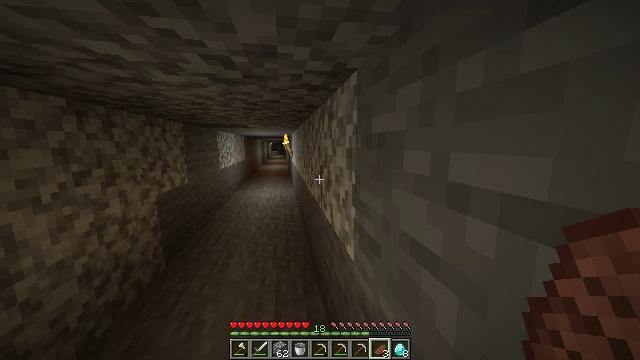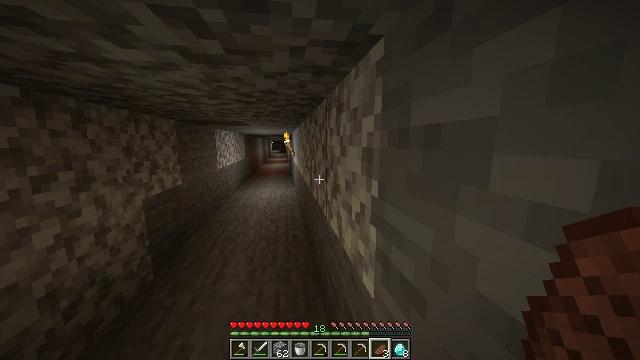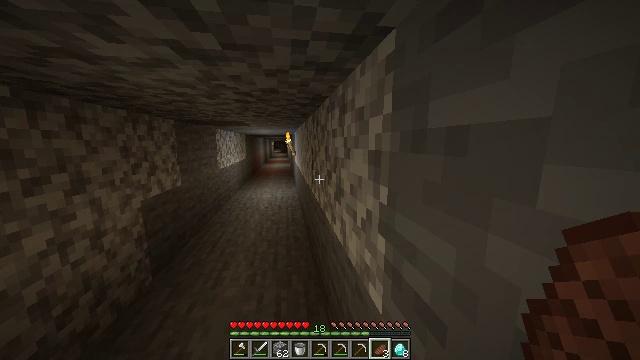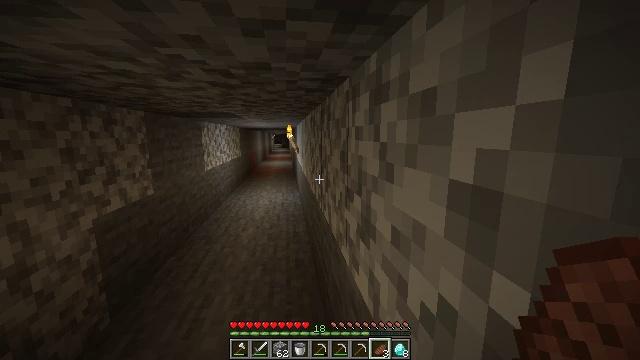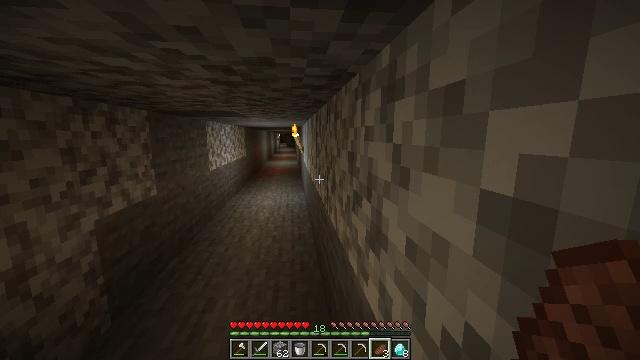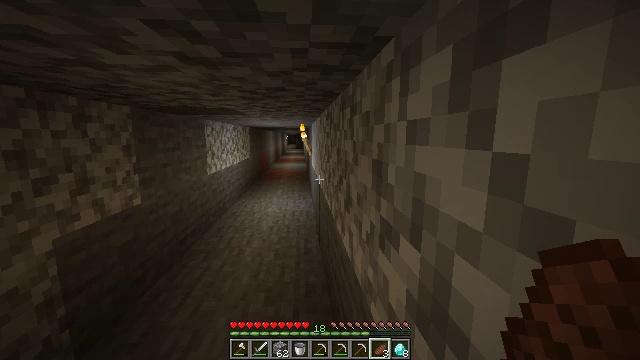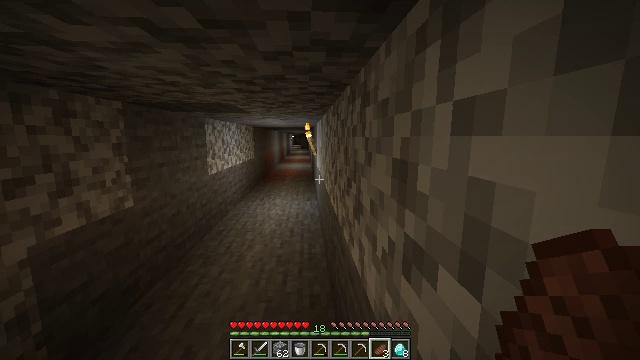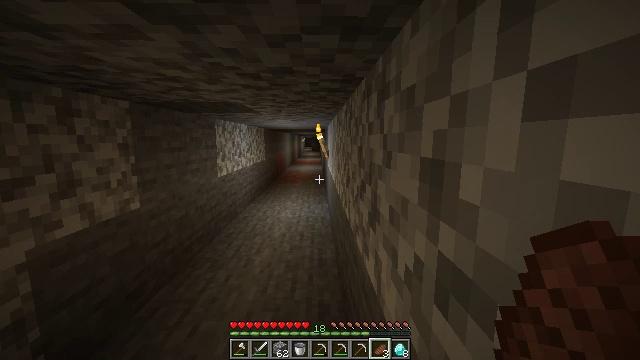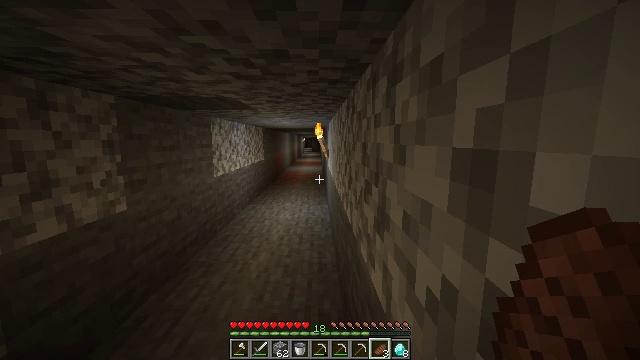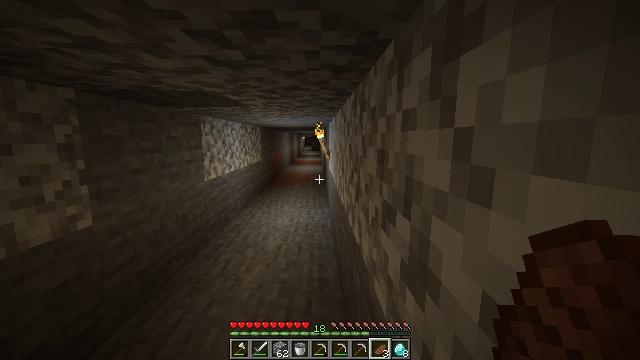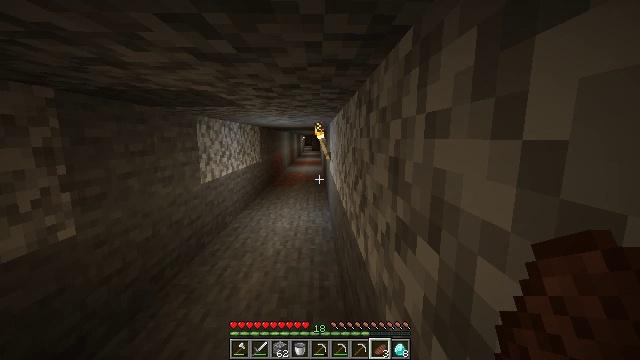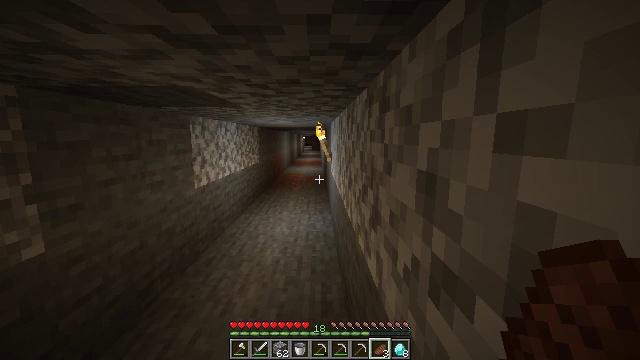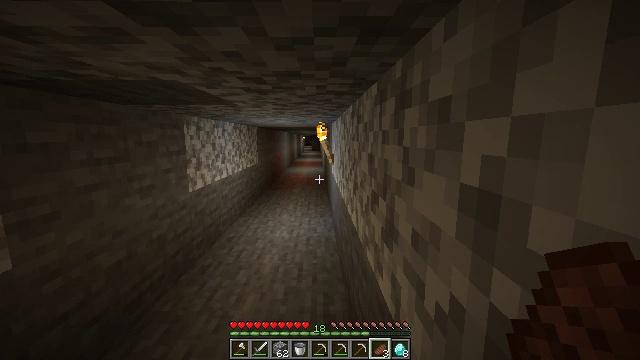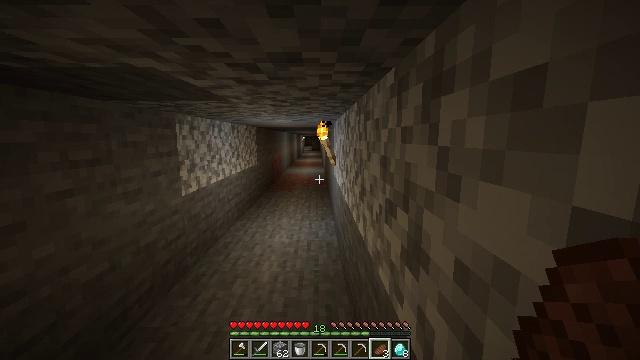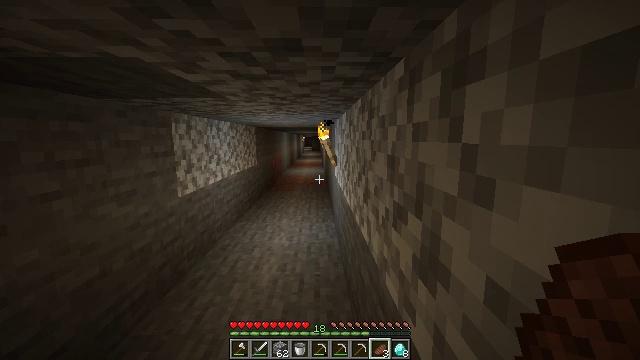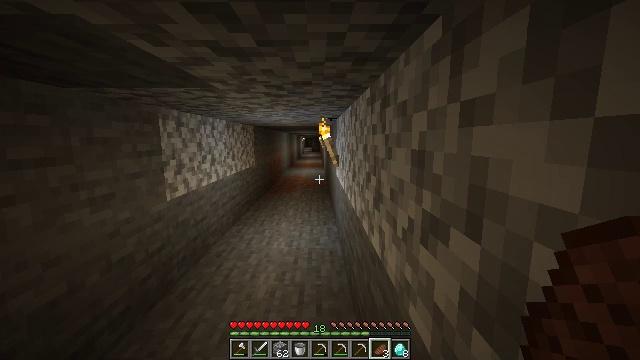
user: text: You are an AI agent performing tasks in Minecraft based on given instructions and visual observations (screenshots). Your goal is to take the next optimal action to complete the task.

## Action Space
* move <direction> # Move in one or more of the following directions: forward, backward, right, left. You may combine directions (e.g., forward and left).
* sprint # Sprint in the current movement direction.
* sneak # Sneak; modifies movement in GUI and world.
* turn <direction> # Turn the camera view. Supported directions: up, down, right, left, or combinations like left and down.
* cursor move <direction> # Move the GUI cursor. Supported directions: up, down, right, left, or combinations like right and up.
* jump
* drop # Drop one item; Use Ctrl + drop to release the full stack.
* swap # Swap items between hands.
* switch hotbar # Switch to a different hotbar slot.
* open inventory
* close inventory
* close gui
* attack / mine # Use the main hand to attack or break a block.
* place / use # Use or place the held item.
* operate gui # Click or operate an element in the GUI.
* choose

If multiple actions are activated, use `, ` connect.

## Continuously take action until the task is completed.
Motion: motion action
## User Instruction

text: Remove a cooked beef from the inventory.
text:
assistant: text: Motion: move forward, sprint
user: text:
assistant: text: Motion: move forward, sprint
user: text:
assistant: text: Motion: move forward, sprint, turn left
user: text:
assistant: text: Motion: move forward, sprint, turn left
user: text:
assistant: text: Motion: move forward, sprint, turn left
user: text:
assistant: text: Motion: move forward, sprint, turn left
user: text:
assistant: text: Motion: move forward, sprint, turn left
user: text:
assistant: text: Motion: move forward, sprint
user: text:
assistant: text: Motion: move forward, sprint
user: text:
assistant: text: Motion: move forward, sprint
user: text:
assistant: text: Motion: move forward, sprint
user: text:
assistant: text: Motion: move forward, sprint
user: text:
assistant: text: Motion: move forward, sprint
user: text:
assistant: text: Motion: move forward, sprint
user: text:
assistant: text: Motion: move forward, sprint
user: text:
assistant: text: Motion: move forward, sprint
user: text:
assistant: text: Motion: move forward, sprint
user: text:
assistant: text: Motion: move forward, sprint
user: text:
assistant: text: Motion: move forward, sprint
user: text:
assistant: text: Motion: move forward, sprint
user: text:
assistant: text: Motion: move forward, sprint
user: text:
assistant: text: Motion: move forward, sprint
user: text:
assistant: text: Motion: move forward, sprint, turn left
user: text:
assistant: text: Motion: move forward, sprint
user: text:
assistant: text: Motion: move forward, sprint
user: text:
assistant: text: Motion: move forward, sprint
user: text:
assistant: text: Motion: move forward, sprint
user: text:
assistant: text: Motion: move forward, sprint
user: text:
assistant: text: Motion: move forward, sprint
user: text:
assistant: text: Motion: move forward, sprint